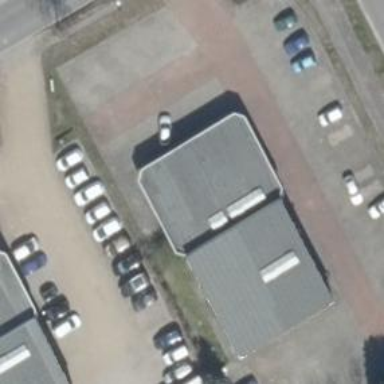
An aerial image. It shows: Car repair shop.